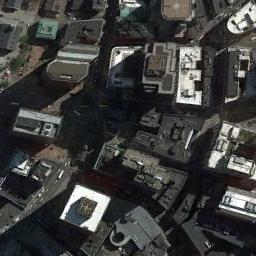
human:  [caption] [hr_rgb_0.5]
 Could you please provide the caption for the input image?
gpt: In a business district there are many buildings of different heights and heights and several roads with many cars and some trees .

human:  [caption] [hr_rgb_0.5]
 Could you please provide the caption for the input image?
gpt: The commercial area is consist of many tall buildings .

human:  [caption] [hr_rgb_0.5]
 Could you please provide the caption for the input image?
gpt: There are two black cars on the road next to the building .

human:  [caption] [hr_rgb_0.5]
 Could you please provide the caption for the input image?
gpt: A commercial area has lots of buildings of different heights .

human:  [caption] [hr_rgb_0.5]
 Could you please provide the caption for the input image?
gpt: There are some buildings with white roofs on a commercial area .